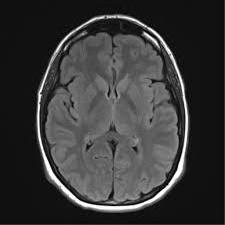
Label: notumor